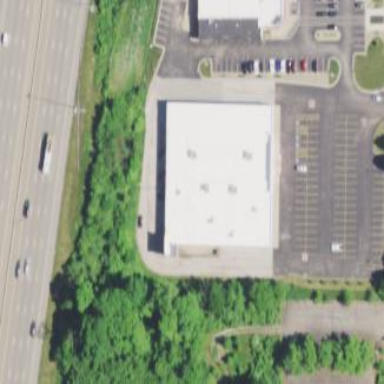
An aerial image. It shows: Retail building.